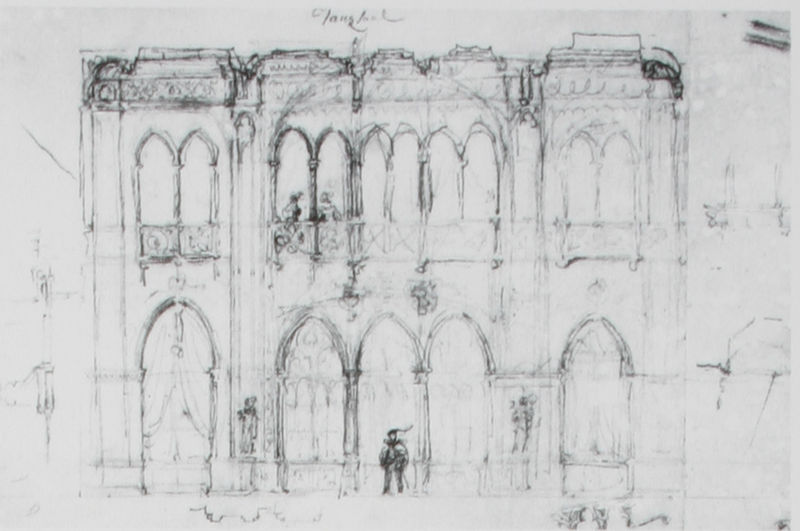
Titel: Wittelsbacher Palast, München, Wandskizze Tanzsaal
Künstler: Friedrich von Gärtner
Standort: München
Institution: Architekturmuseum der Technischen Universität
Schlagwörter: mann, weiß, frauen, menschen, fenster, frau, grau, kreide, schwarz, skizze, säule, säulen, tür, zeichnung, dach, gebäude, haus, schloss, leute, architektur, mensch, bild, signatur, vorhang, brücke, kirche, personen, person, theater, front, gotik, renaissance, statue, balkon, schrift, papier, modell, ansicht, bogen, fassade, italien, venedig, studie, mauer, grafik, graphik, empore, pilaster, figuren, vorhänge, stuck, durchgang, hoch, striche, tor, balkone, galerie, bögen, kante, eingang, erker, arkade, loggia, ruine, palast, stockwerk, balustrade, dom, kohle, schwarzweiß, beschriftung, bleistift, entwurf, stift, arkaden, kapitelle, studien, fries, gesims, skulpturen, statuen, architrave, gotisch, spitzbogen, spitzbögen, etagen, plan, ballustrade, kulisse, schauspieler, skizzen, stockwerke, aufriss, nischen, flachdach, sáulen, kolonnaden, biforien, biforium, enteürfe, zeichnungn, sift